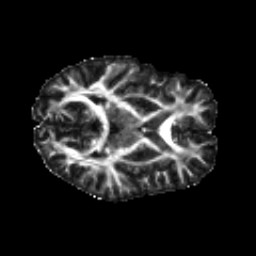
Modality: FA
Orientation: axial
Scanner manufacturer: siemens
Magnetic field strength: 3 T
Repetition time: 4.16 s
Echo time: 0.0806 s